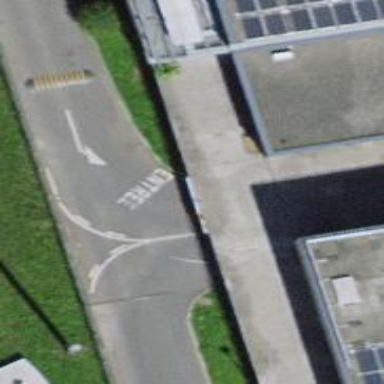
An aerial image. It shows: Parking area.